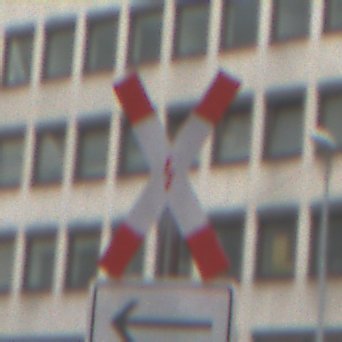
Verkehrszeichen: Andreaskreuz
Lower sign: RichtungsangabeDurchPfeile1
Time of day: Midday
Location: Outdoor (Urban)
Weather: Overcast
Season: NotSpecified
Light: Natural